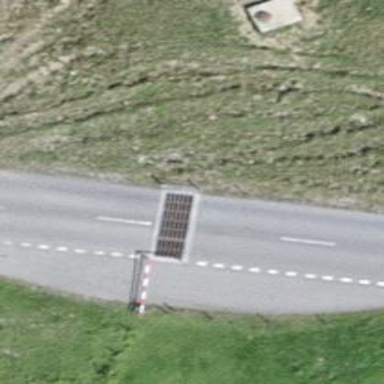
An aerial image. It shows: Cattle grid.